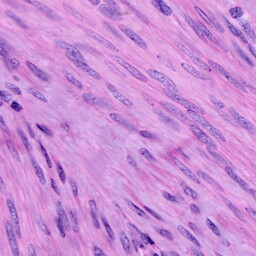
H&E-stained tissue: Cervix